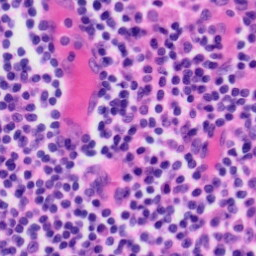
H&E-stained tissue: Tonsil